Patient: sex M, age 37
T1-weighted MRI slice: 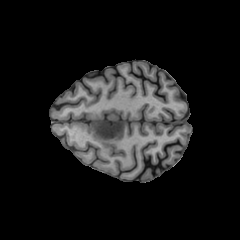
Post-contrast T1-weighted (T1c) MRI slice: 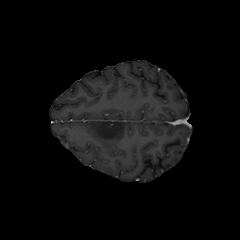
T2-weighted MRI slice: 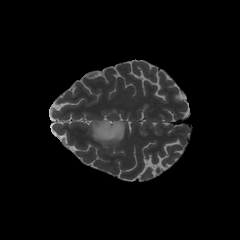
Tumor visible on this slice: yes
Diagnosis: Astrocytoma, IDH-mutant
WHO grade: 2